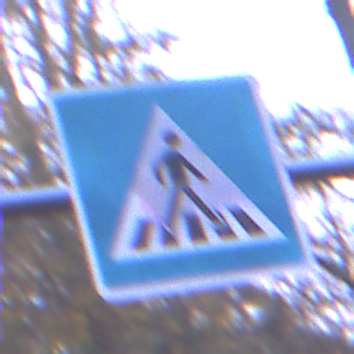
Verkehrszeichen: FussgaengerueberwegLinks
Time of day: Night
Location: Outdoor (Suburban)
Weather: PartlyCloudy
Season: NotSpecified
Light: Artificial